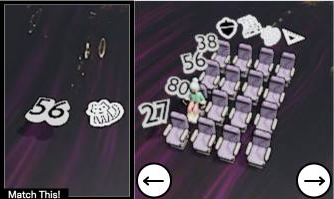
Task: seats
Answer: no